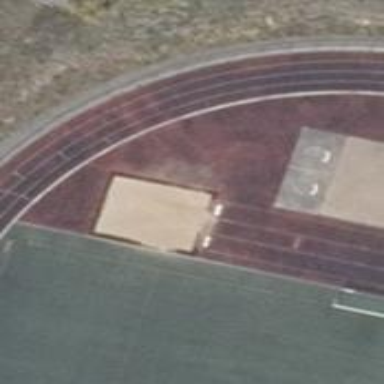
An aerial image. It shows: Athletics track located on leisure land.